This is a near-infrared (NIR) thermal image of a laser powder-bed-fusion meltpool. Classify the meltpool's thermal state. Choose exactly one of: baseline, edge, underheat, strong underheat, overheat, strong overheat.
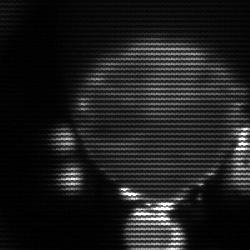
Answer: edge